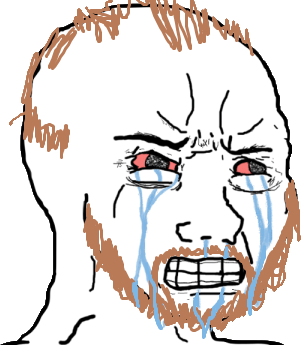
Label: 5_Crying_Wojak